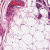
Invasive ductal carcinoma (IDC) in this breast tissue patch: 0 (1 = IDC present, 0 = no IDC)